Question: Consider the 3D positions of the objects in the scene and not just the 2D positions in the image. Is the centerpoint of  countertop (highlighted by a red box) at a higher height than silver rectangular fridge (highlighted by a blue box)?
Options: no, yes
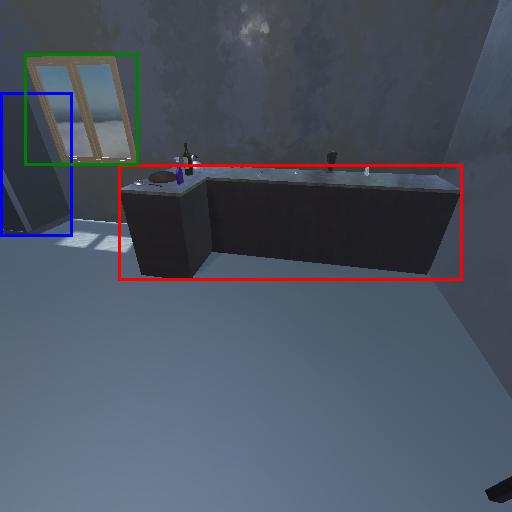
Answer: no